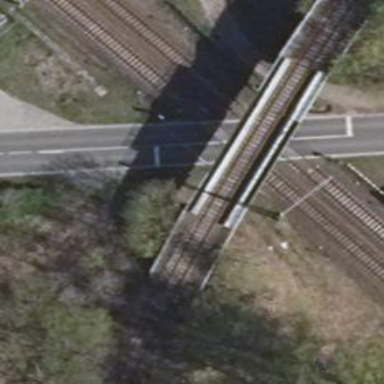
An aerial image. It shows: Railway bridge.